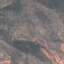
Land use / land cover class: HerbaceousVegetation